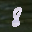
Label: 8